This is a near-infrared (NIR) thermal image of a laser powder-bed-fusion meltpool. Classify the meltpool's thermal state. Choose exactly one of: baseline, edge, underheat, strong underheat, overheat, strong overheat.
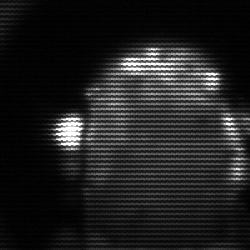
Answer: baseline